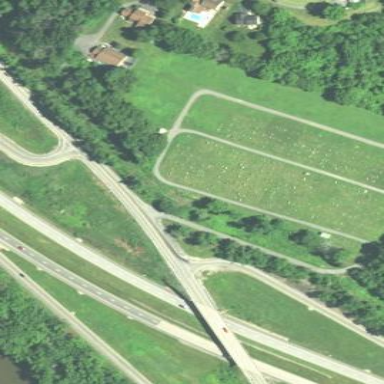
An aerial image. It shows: Cemetery.